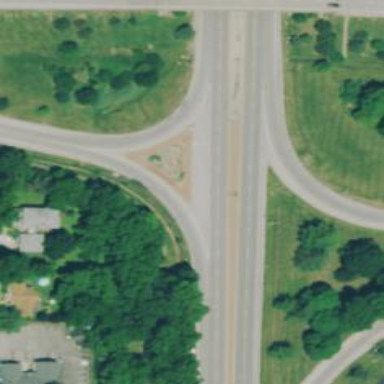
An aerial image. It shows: Trunk link highway.